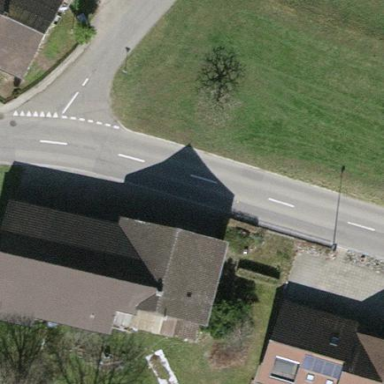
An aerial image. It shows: Detached building.